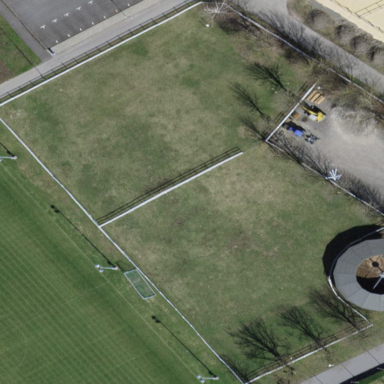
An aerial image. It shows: Grass pitch designated for equestrian sports.